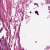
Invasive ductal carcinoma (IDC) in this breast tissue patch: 0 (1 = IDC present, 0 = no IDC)